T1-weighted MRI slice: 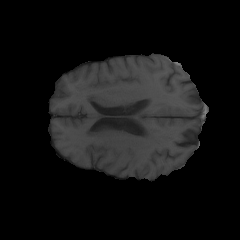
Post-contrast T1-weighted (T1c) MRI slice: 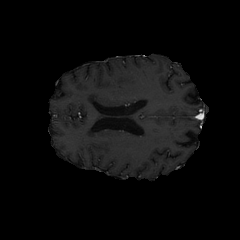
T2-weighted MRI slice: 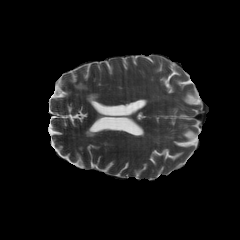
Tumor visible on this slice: no